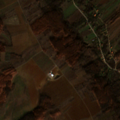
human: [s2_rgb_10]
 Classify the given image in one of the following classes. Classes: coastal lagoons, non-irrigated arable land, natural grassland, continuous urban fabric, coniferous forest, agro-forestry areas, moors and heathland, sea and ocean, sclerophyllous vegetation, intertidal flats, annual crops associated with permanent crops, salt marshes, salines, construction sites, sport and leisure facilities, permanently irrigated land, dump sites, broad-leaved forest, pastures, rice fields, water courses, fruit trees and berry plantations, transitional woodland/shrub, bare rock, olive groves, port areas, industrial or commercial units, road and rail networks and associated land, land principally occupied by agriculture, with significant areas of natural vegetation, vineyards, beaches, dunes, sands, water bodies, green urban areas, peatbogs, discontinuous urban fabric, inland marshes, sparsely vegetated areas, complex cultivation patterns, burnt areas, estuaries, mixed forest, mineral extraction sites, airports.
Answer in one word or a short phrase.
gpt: fruit trees and berry plantations, complex cultivation patterns, land principally occupied by agriculture, with significant areas of natural vegetation